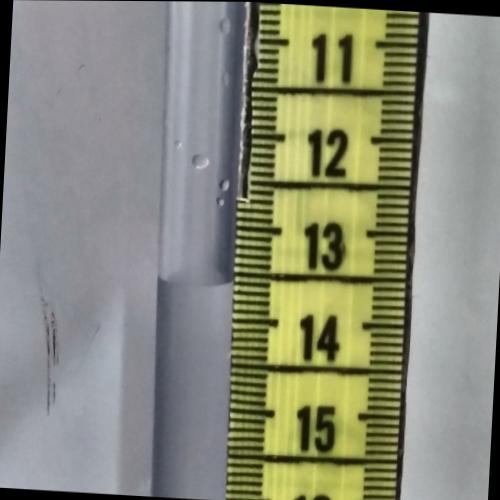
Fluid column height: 13.6 cm